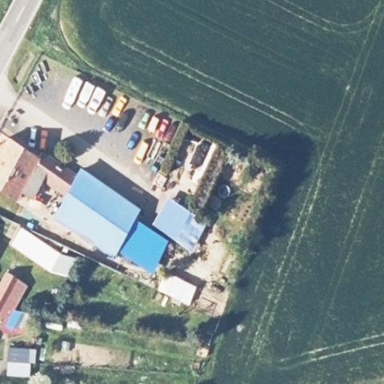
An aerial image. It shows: Building that houses car repair shop.